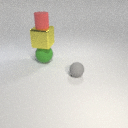
large green rubber sphere to the left of small gray rubber sphere